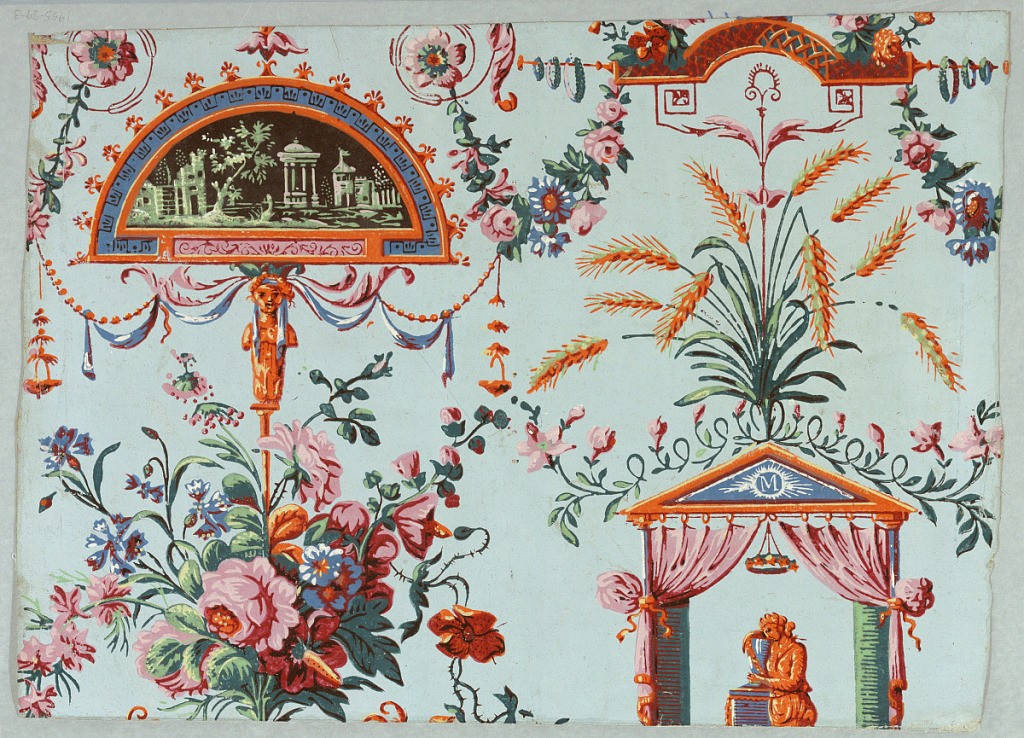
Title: Sidewall
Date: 1780–90
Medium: Block-printed on handmade paper
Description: Whole width of paper, but incomplete repeat. On pale blue ground polychrome bouquet surmounted by semicircle containing ruin landscape in green on black. To the right, drapery-hung temple with figure at an altar, surmounted by "M" in pediment, and bunch of ears of wheat.